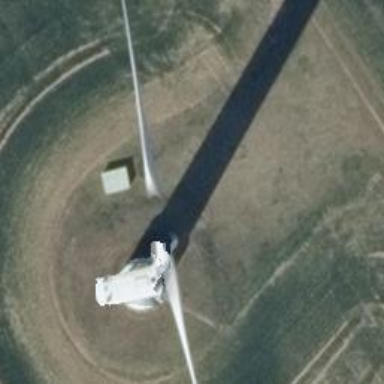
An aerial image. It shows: Wind turbine generator that utilizes wind as its source for generating electricity. It is of the horizontal axis type.